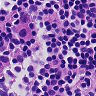
Metastatic tissue present: yes